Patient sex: M
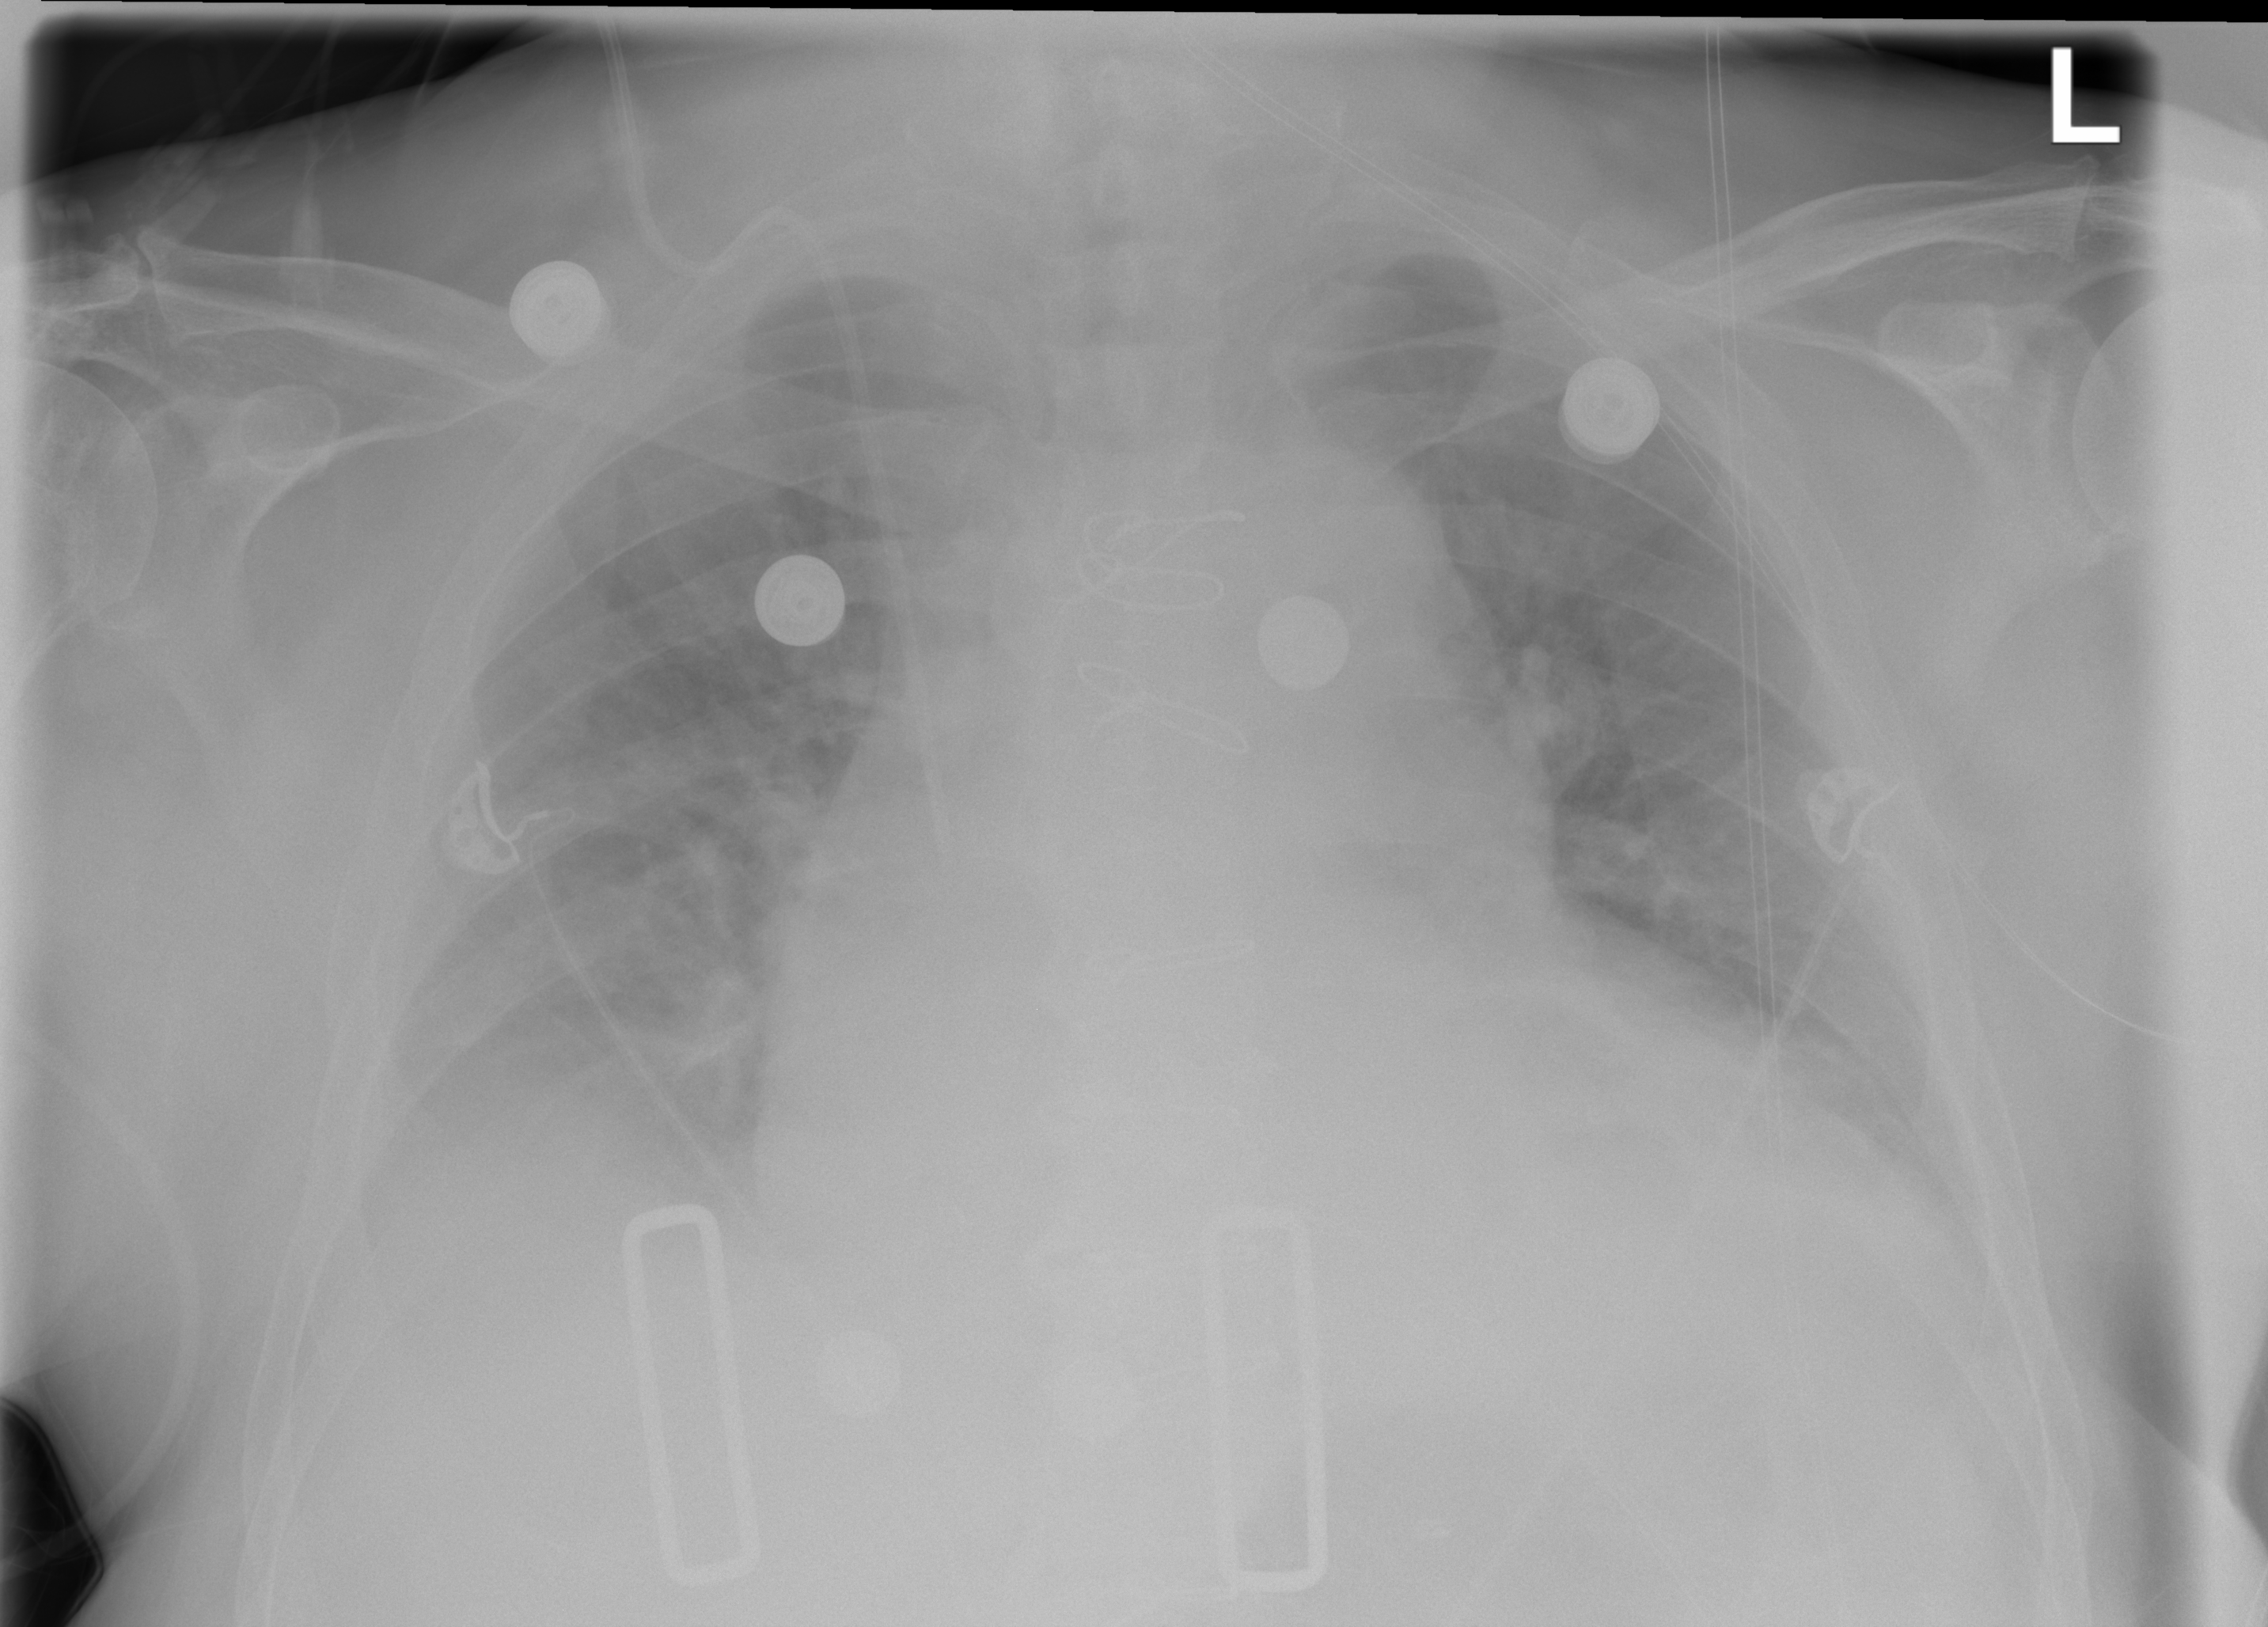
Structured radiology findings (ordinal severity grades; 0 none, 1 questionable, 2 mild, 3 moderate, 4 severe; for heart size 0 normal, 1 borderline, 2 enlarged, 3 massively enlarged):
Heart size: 2
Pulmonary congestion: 2
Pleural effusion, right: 2
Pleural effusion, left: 2
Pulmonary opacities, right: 0
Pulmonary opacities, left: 0
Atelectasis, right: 2
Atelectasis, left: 2